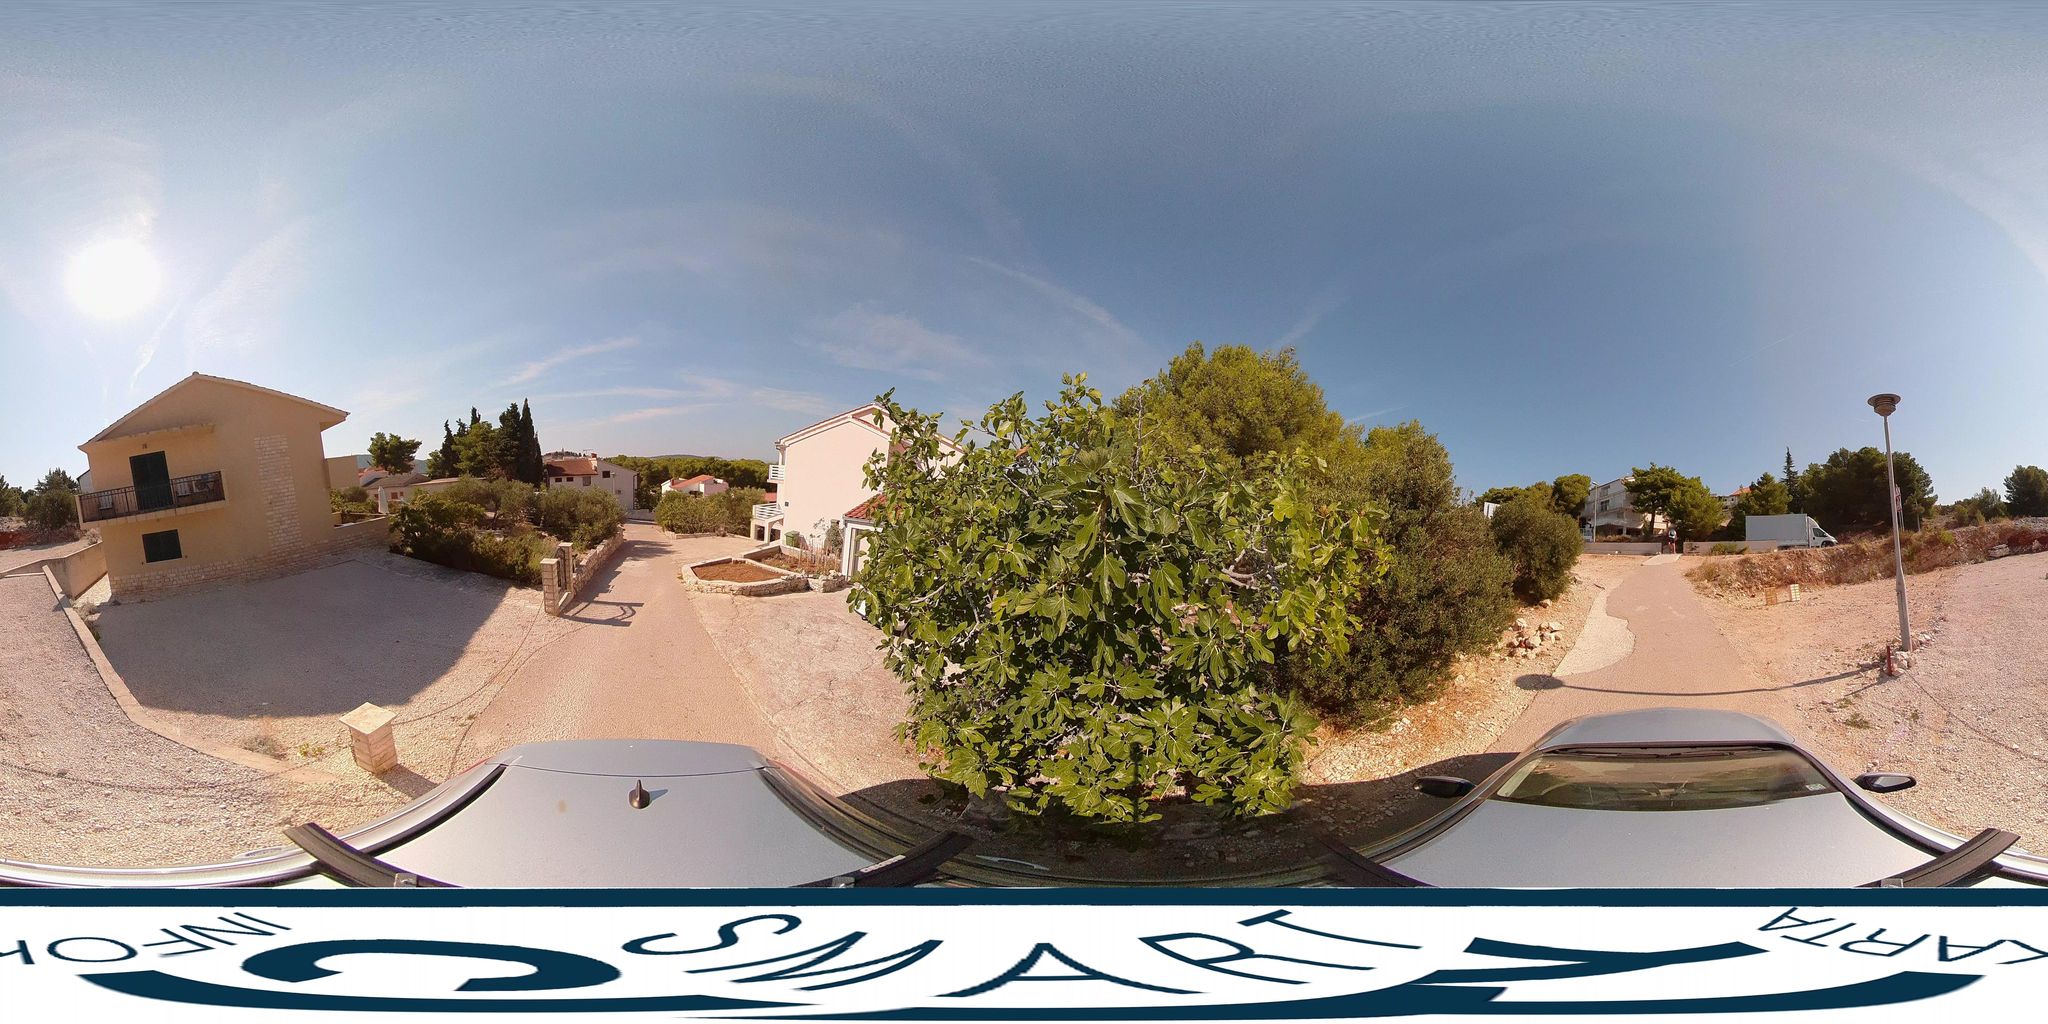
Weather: clear
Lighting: day
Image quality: good
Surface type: cycling surface
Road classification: footway, residential
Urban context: low density rural
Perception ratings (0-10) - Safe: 2.39, Lively: 5.32, Beautiful: 8.83, Boring: 6.96, Depressing: 4.72, Wealthy: 3.69